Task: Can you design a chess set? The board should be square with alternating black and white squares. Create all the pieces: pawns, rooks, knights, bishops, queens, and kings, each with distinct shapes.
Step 4447:
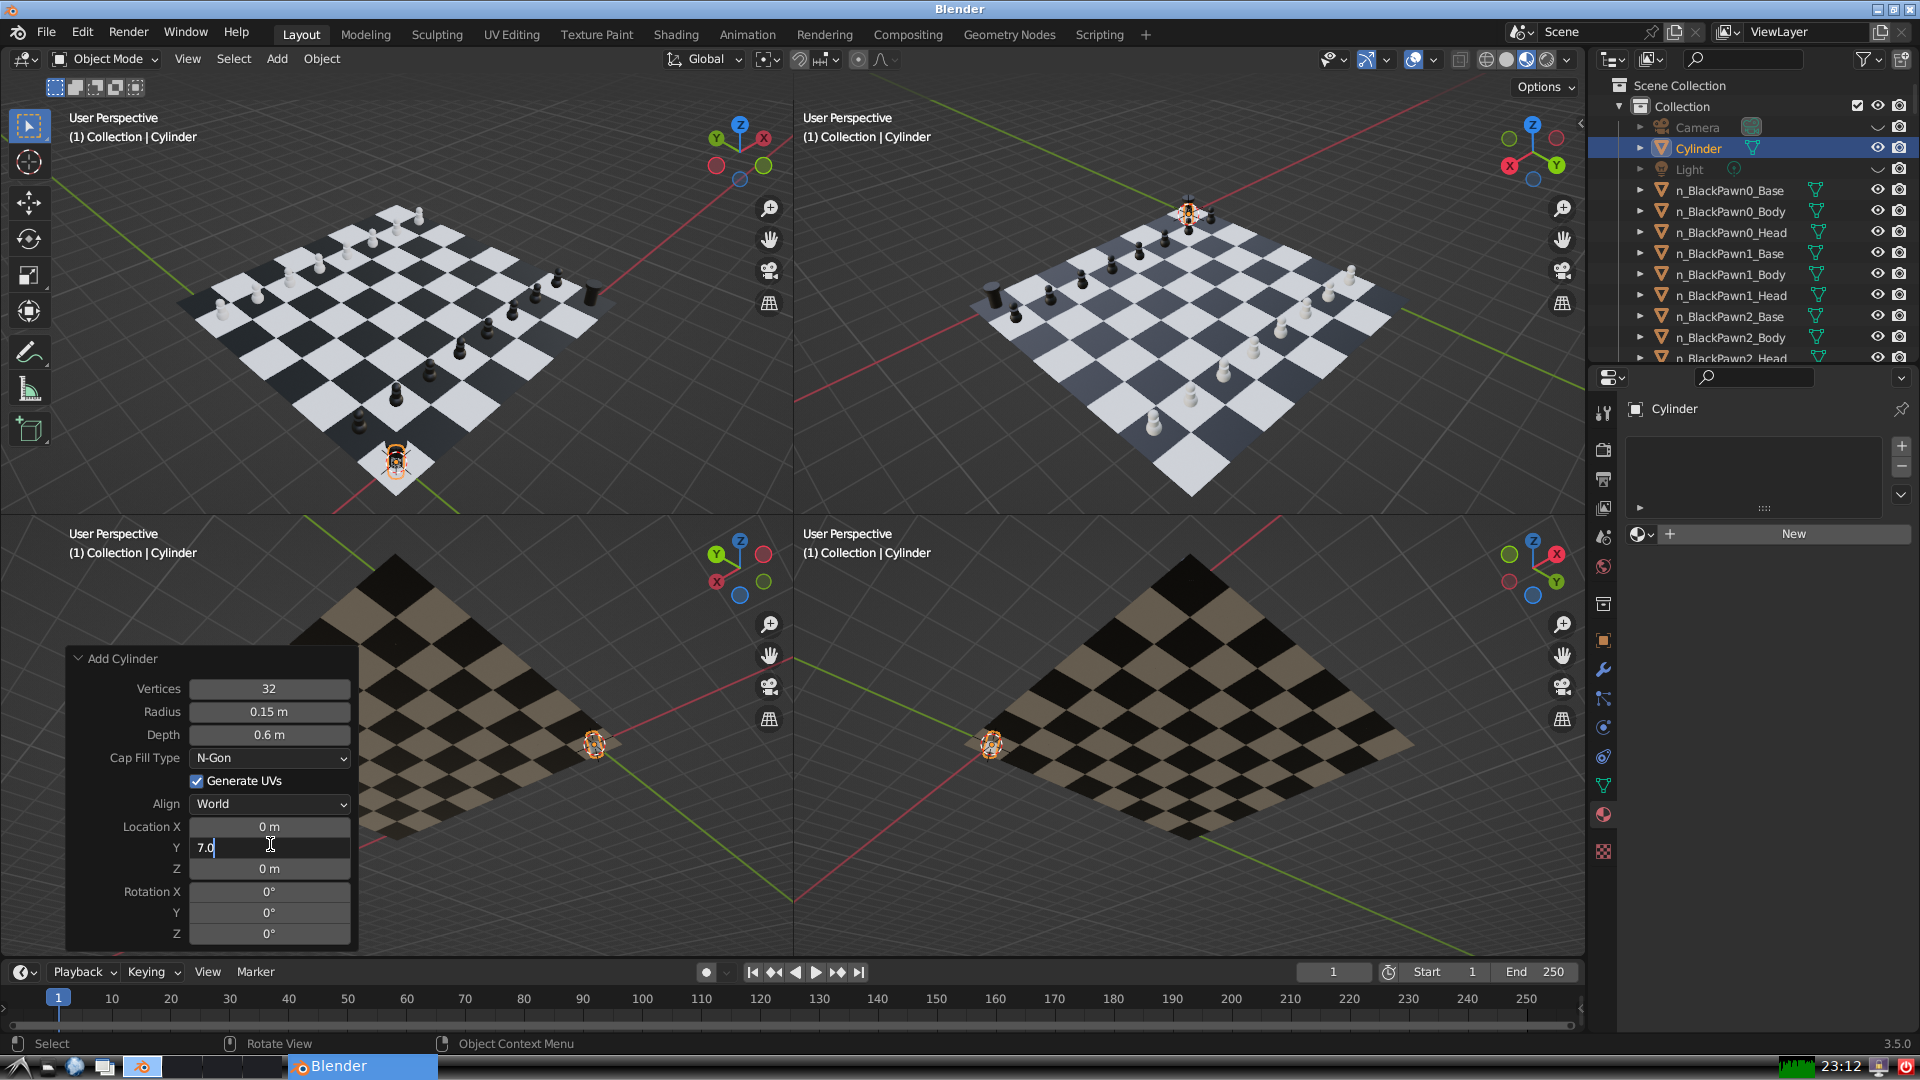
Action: {"key_press": ['Return']}